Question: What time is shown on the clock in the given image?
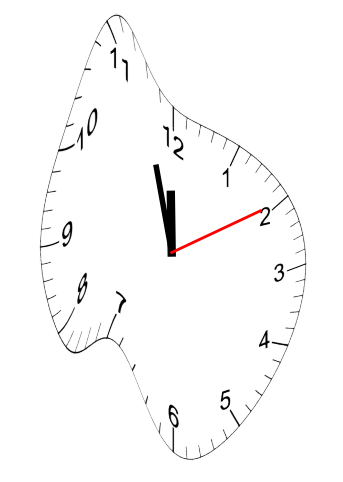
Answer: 11:57:10